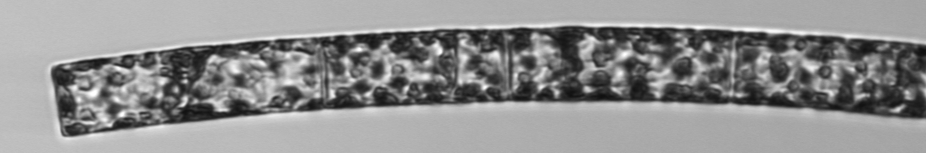
Label: Guinardia_flaccida